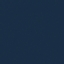
Land use / land cover class: SeaLake